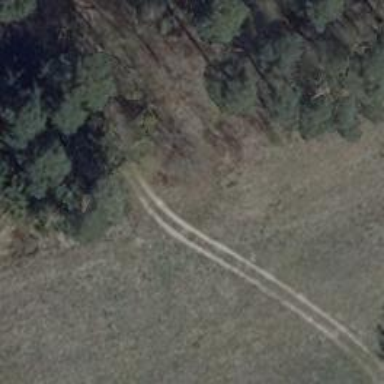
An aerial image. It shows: Sandy track road with grade5 tracktype.